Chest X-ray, PA view. Patient: 53 years old, sex F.
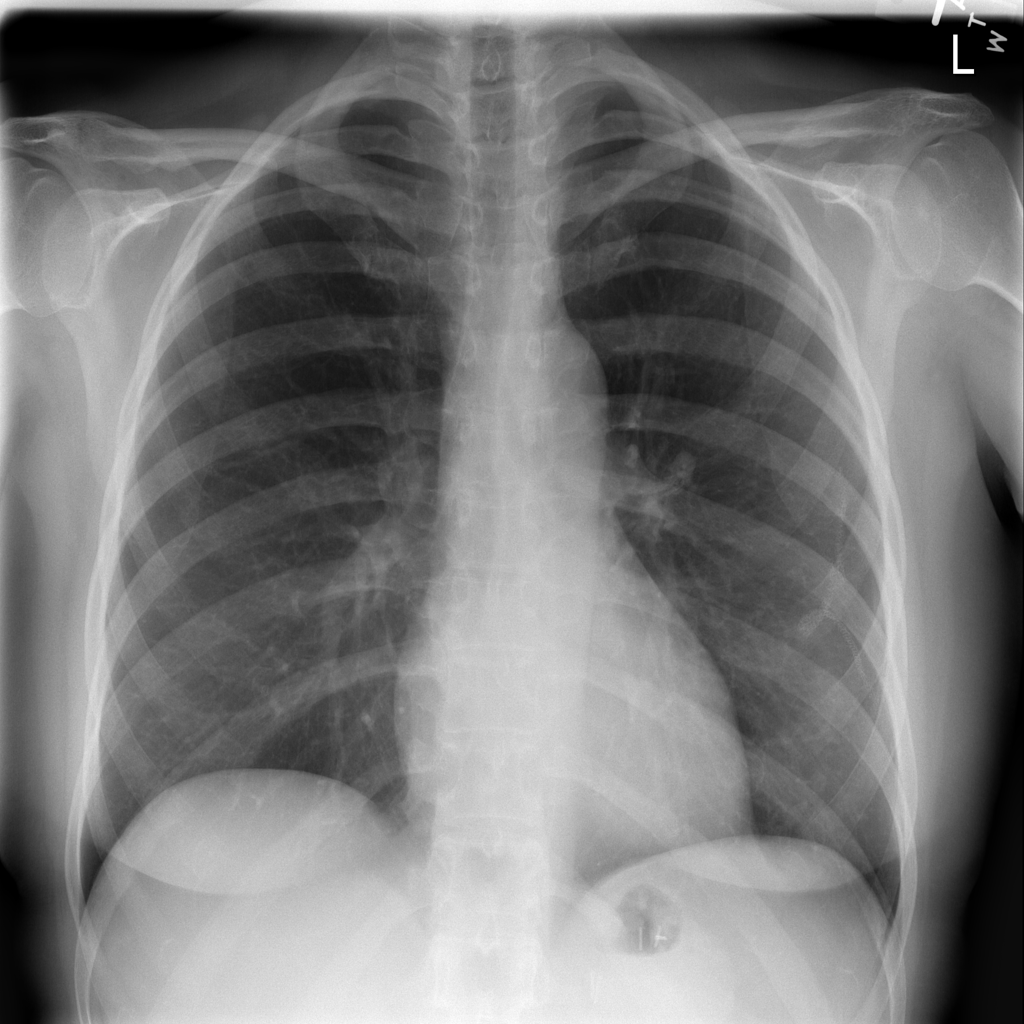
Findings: No Finding